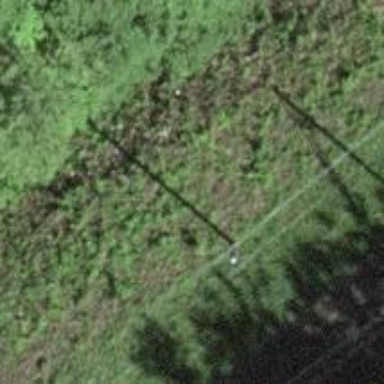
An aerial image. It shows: Power pole.